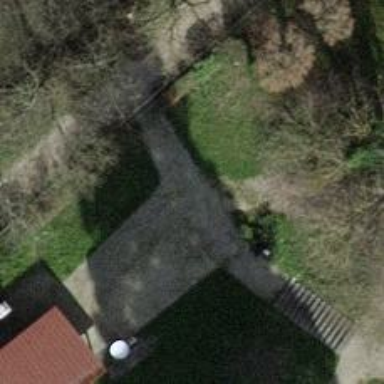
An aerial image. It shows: Footway with fine gravel surface.